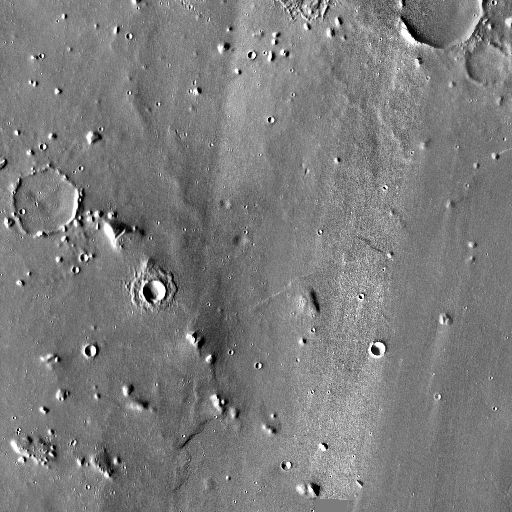
Crater classes present: Background, Other, Buried, Secondary